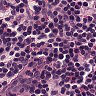
Metastatic tissue present: no